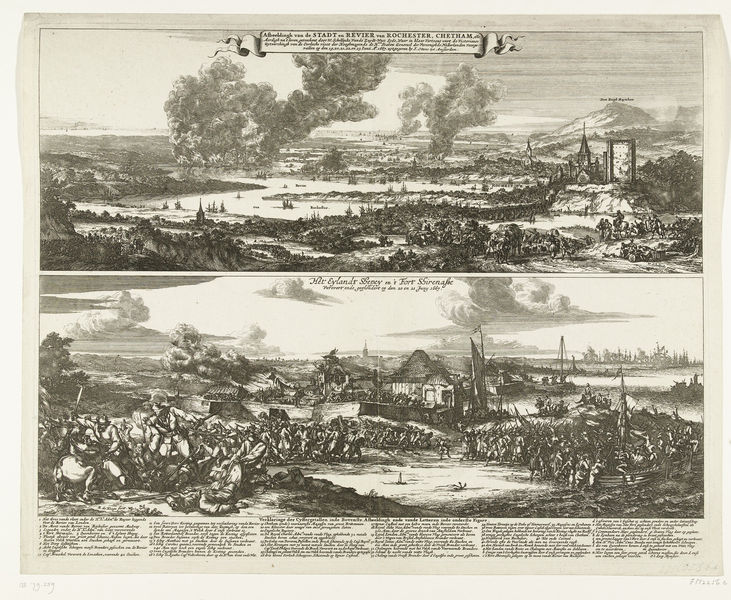
Titel: Tocht naar Chatham en de verovering van het eiland Sheppey
Künstler: Romeyn de Hooghe
Standort: Amsterdam
Institution: Rijksmuseum
Schlagwörter: military, landscape, illustration